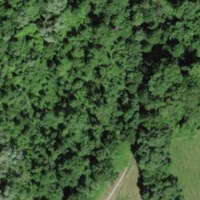
EUNIS habitat code: 45
Species observed at this site:
Prunus padus